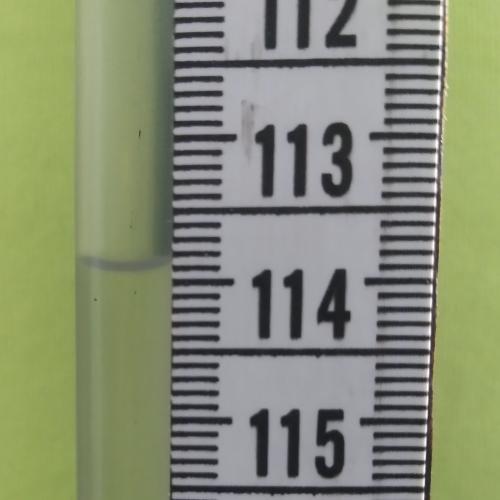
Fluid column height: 113.9 cm